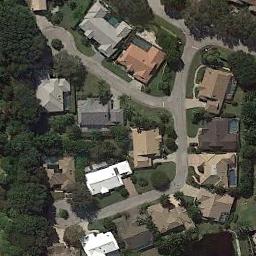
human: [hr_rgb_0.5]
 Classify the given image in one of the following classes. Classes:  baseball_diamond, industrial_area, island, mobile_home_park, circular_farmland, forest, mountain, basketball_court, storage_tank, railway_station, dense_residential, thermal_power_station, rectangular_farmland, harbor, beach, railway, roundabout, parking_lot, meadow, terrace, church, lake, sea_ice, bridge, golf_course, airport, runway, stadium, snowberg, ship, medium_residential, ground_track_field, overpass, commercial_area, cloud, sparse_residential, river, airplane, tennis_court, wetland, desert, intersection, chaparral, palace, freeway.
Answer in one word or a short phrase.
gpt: dense_residential